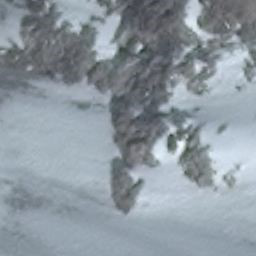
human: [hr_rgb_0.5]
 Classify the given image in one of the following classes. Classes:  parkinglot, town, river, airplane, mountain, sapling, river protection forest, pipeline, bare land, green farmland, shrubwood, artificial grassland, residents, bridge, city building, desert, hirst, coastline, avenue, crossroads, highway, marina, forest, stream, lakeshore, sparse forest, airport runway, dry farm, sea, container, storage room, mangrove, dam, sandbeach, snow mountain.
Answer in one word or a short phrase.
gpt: snow mountain